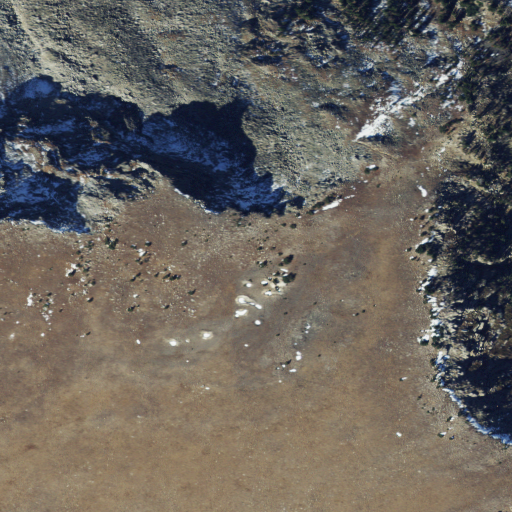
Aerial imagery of mountain in Montana named Table Mountain containing shrub, evergreen forest, and grassland